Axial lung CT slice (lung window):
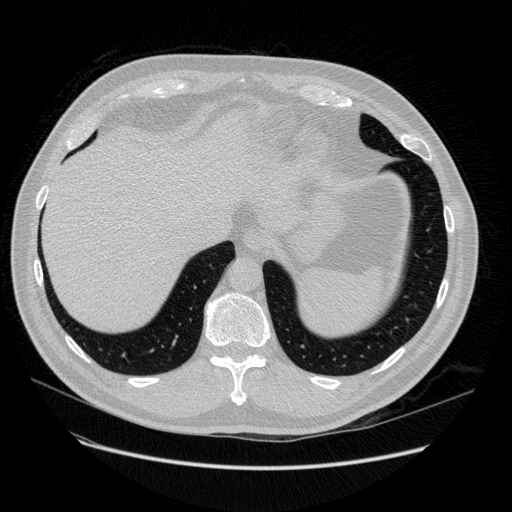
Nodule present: no